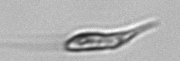
Label: Euglena